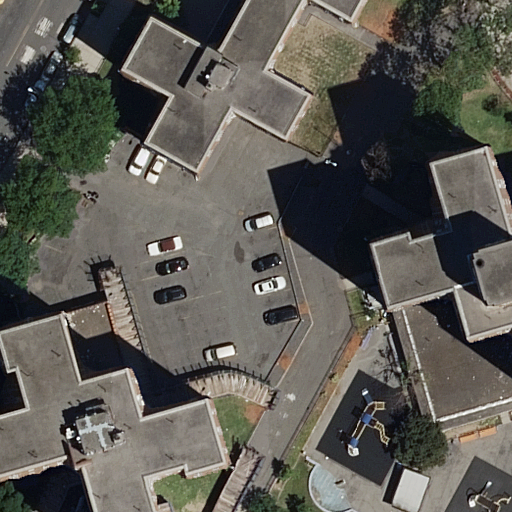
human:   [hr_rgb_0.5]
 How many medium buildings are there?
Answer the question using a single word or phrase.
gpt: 1

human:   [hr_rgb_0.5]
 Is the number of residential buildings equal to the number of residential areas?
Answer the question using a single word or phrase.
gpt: no

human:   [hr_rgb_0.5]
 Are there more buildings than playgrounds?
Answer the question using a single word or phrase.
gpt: yes

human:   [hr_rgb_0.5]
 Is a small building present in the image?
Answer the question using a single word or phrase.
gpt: yes

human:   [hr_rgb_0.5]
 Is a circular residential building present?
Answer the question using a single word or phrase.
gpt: no

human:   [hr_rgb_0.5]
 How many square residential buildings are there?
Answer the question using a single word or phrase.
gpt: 0

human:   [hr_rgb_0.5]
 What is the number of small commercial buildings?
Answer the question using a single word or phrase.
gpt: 0

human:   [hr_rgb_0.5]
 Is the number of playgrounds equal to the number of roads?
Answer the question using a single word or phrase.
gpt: no

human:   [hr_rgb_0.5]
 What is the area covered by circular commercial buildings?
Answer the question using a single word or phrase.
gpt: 0m2

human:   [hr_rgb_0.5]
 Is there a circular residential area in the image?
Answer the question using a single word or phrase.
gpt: no

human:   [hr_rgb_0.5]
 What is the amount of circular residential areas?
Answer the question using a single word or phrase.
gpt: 0

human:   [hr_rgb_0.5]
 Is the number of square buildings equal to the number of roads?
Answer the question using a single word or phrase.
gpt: no

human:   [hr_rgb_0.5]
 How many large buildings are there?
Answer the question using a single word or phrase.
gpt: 1

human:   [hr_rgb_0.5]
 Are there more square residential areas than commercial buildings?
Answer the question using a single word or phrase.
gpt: no

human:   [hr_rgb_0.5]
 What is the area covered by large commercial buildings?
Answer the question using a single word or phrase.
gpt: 0m2

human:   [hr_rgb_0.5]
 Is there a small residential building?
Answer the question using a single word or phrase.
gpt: yes

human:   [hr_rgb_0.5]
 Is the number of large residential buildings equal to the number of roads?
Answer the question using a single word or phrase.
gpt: no

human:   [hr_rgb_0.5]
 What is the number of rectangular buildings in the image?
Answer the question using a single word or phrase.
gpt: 2

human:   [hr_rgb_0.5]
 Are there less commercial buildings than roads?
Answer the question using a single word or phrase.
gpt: yes

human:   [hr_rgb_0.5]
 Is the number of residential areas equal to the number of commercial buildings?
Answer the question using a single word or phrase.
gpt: no

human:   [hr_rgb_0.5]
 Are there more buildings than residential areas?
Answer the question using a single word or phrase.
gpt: yes

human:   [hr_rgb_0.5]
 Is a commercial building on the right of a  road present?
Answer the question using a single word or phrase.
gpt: no

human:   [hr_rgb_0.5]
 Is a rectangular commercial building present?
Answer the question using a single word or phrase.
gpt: no

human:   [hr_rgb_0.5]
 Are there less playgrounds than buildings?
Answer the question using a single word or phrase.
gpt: yes

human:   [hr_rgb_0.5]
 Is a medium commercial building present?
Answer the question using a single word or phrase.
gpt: no

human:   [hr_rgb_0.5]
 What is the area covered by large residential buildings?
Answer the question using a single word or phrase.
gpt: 548m2

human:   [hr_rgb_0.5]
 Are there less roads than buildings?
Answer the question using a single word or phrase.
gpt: no

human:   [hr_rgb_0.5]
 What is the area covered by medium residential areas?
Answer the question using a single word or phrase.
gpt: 0m2

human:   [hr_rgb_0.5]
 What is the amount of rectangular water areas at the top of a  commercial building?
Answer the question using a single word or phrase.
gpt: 0

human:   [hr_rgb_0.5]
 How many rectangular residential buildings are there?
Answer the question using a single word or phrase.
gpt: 2

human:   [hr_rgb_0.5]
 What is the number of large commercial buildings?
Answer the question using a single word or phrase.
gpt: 0

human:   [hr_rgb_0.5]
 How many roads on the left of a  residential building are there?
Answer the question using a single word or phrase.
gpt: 6

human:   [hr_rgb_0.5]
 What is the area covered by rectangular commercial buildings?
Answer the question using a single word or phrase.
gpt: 0m2

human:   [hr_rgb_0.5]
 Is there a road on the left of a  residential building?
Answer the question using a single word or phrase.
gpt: yes

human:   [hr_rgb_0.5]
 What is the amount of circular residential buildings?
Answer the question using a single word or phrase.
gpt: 0

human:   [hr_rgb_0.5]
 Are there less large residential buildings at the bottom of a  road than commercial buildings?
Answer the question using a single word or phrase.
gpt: no